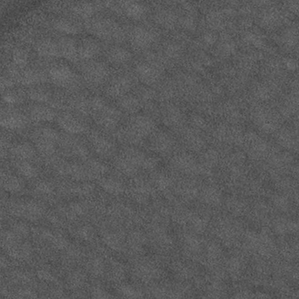
Label: frost